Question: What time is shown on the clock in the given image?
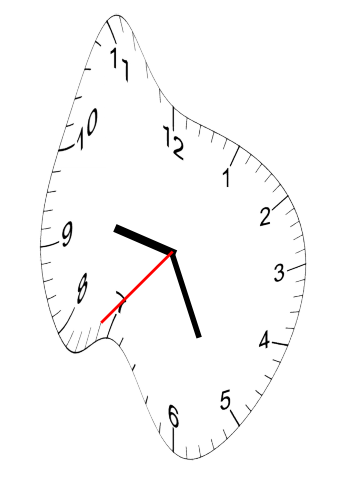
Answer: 09:25:37